Field crop: maize
Growth stage: 2
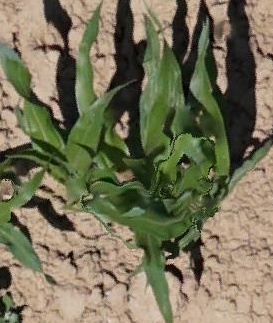
Species: maize